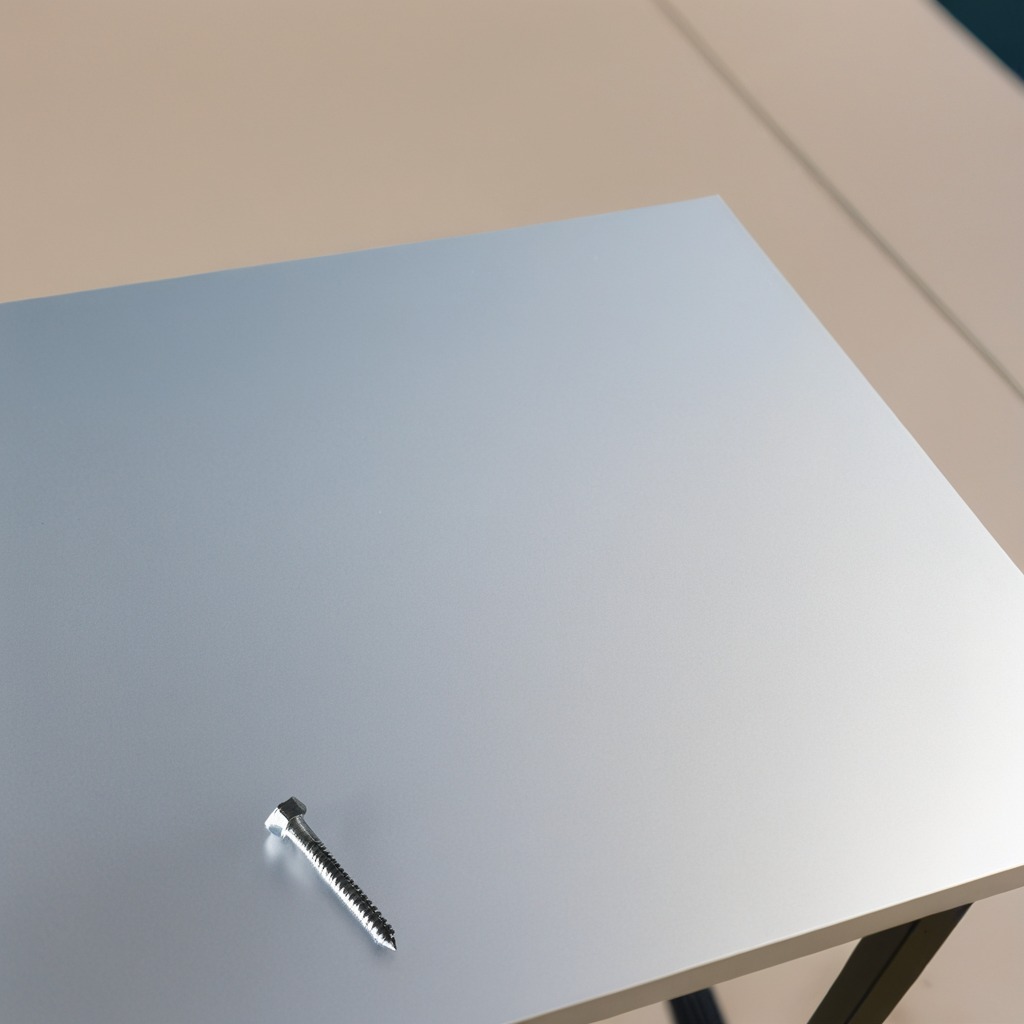
A metal screw is lying on the table.